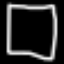
Label: square